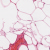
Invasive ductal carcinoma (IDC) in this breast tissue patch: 0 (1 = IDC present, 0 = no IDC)